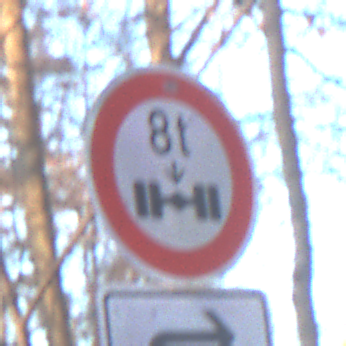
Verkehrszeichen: TatsaechlicheAchslast
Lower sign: RichtungsangabeDurchPfeile5
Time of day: SunriseSunset
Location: Outdoor (Nature)
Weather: Clear
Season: Autumn
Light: Natural